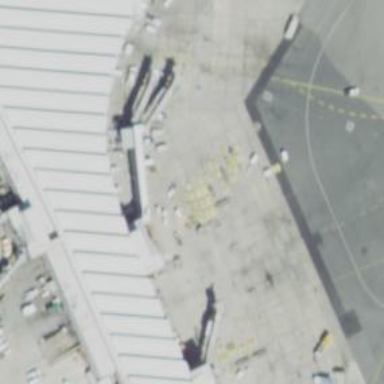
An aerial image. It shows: Airport gate.